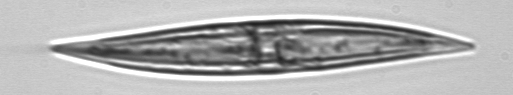
Label: Pleurosigma